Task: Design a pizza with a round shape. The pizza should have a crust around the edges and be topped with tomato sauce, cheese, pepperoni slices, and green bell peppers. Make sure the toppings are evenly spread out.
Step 533:
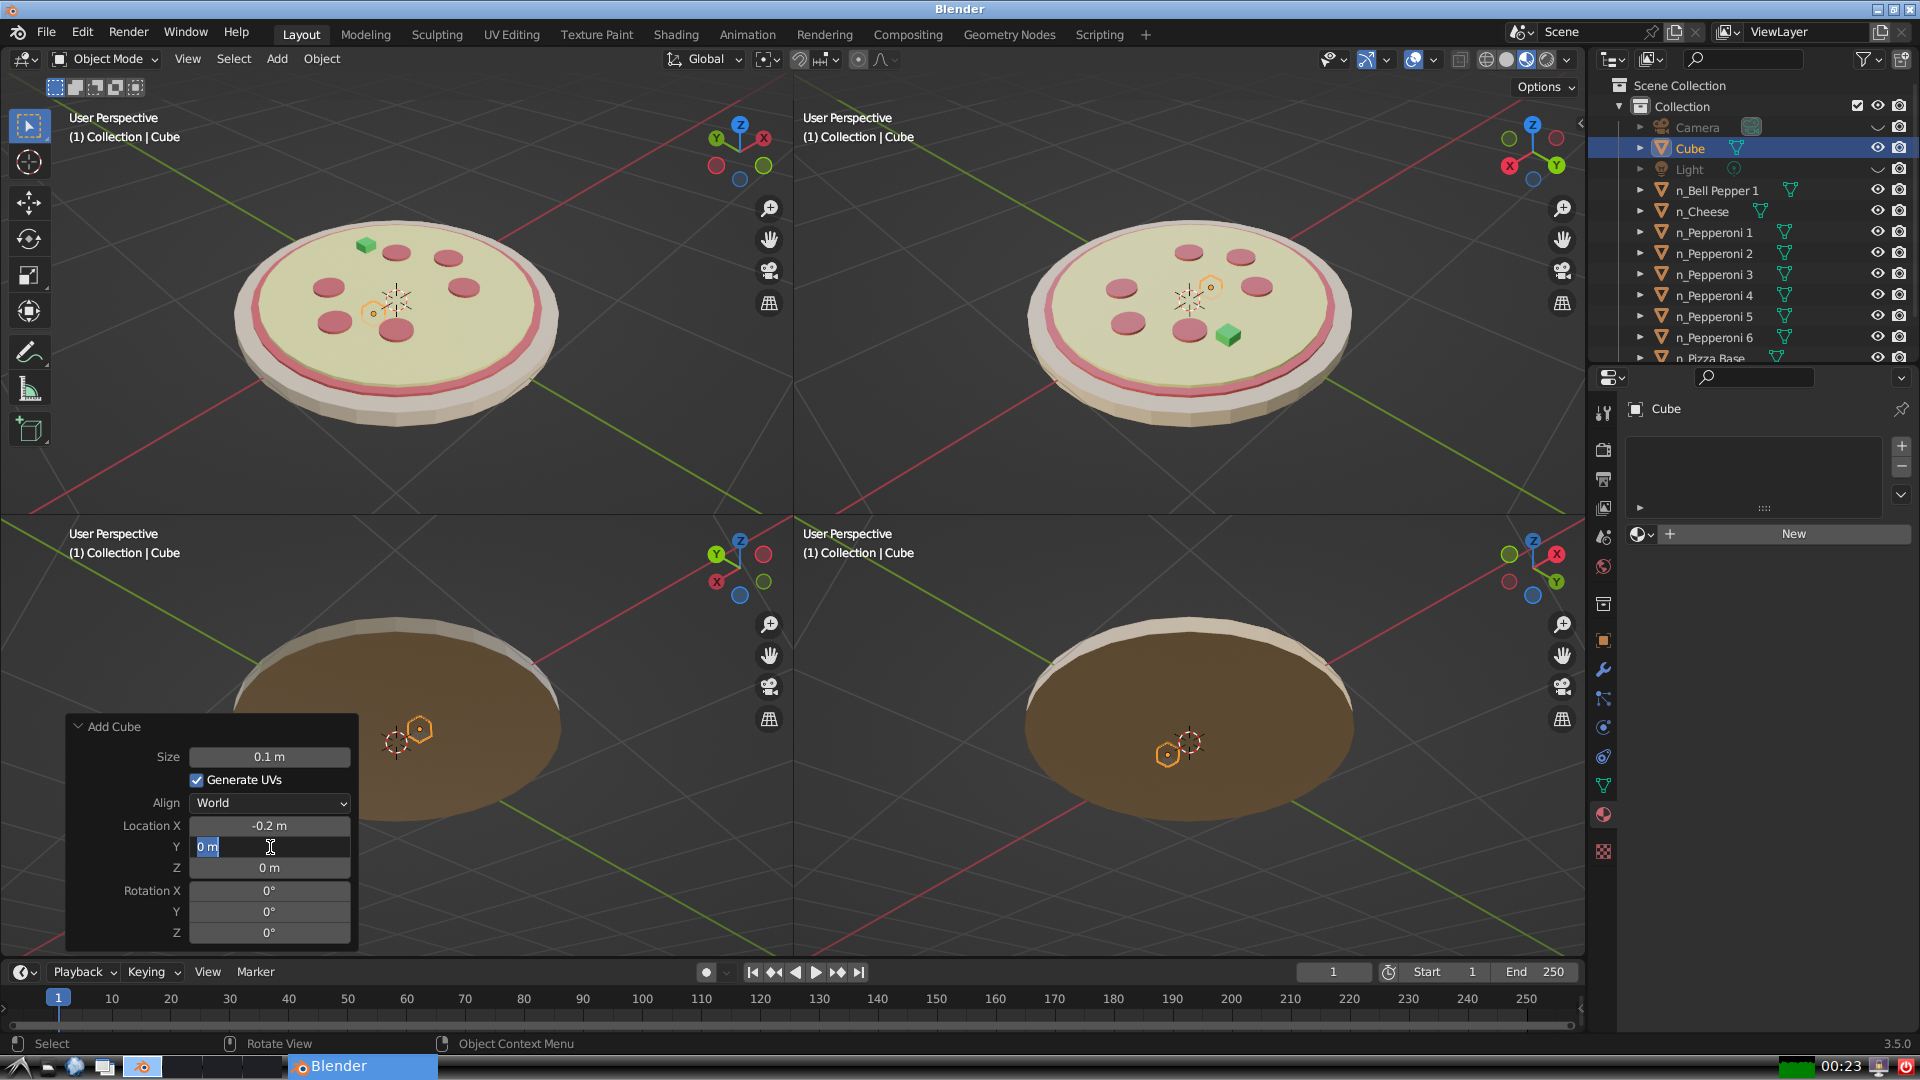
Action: input_text: 0.5